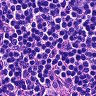
Metastatic tissue present: no